Interaction volume radius: 10 \u00c5
Interaction volume height: 15 \u00c5
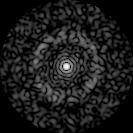
Disorder parameter: 0.8062